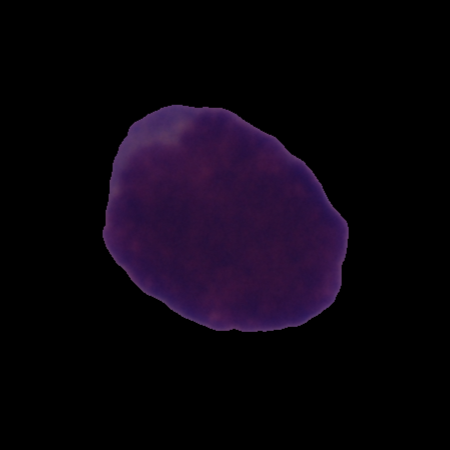
Label: cancer